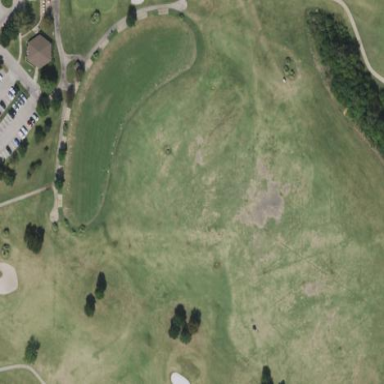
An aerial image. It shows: Grassy area designated as golf tee.